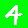
Digit: 4